Question: I am developing a 3D Rendering Engine for Android. I have experienced some issues with the depth buffer. I am drawing some cubes, one big and two small ones that will fall on top of the bigger one. While rendering I have seen that obviously something with the depth buffer is wrong, as seen in this screen shot:

This screen shot was taken on an HTC Hero (running Android 2.3.4) with OpenGL ES 1.1 The whole application is (still) targeted at OpenGL ES 1.1. It does look the same on the Emulator.
These are the calls in my onSurfaceCreated method in the renderer:
'''
public void onSurfaceCreated(GL10 gl, EGLConfig config) {
Log.d(TAG, "onsurfacecreated method called");
int[] depthbits = new int[1];
gl.glGetIntegerv(GL_DEPTH_BITS, depthbits, 0);
Log.d(TAG, "Depth Bits: " + depthbits[0]);
gl.glDisable(GL_DITHER);
gl.glHint(GL_PERSPECTIVE_CORRECTION_HINT, GL_FASTEST);
gl.glClearColor(1, 1, 1, 1);
gl.glClearDepthf(1f);
gl.glEnable(GL_CULL_FACE);
gl.glShadeModel(GL_SMOOTH);
gl.glEnable(GL_DEPTH_TEST);
gl.glMatrixMode(GL_PROJECTION);
gl.glLoadMatrixf(
GLUtil.matrix4fToFloat16(mFrustum.getProjectionMatrix()), 0);
setLights(gl);
}
'''
The GL Call for the depth bits returns 16 on the device and 0 on the emulator. It would've made sense if it only didn't work on the emulator since there obviously is no depth buffer present. (I've tried setting the EGLConfigChooser to true, so it would create a Config with as close to 16 bits depth buffer as possible, but that didn't work on the emulator. It wasn't necessary on the device.)
In my onDrawFrame method I make the following OpenGL Calls:
'''
gl.glClear(GL_COLOR_BUFFER_BIT | GL_DEPTH_BUFFER_BIT);
gl.glClearDepthf(1);
'''
And then for each of the cubes:
'''
gl.glEnableClientState(GL_VERTEX_ARRAY);
gl.glFrontFace(GL_CW);
gl.glVertexPointer(3, GL_FIXED, 0, mVertexBuffer);
// gl.glColorPointer(4, GL_FIXED, 0, mColorBuffer);
gl.glEnableClientState(GL_NORMAL_ARRAY);
gl.glNormalPointer(GL_FIXED, 0, mNormalBuffer);
// gl.glEnable(GL_TEXTURE_2D);
// gl.glTexCoordPointer(2, GL_FLOAT, 0, mTexCoordsBuffer);
gl.glDrawElements(GL_TRIANGLES, mIndexBuffer.capacity(),
GL_UNSIGNED_SHORT, mIndexBuffer);
gl.glDisableClientState(GL_NORMAL_ARRAY);
gl.glDisableClientState(GL_VERTEX_ARRAY);
'''
What am I missing? If more code is needed just ask.
Thanks for any advice!
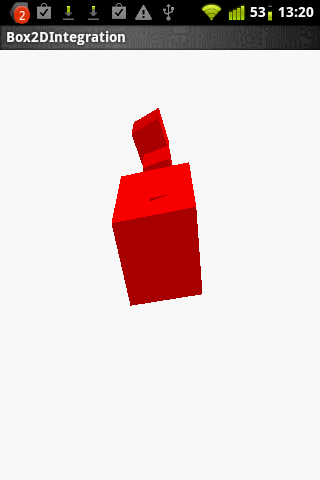
Answer: I got it to work correctly now. The problem was not OpenGL. It was (as Banthar mentioned) a problem with the projection matrix. I am managing the projection matrix myself and the calculation of the final matrix was somehow corrupted (or at least not what OpenGL expects). I can't remember where I got the algorithm for my calculation, but once I changed it to the way OpenGL calculates the projection matrix (or directly call glFrustumf(...)) it worked fine.